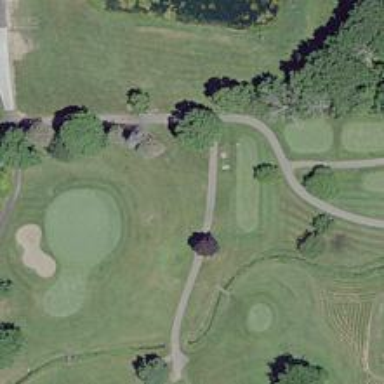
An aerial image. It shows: Golf cartpath that is also road path.